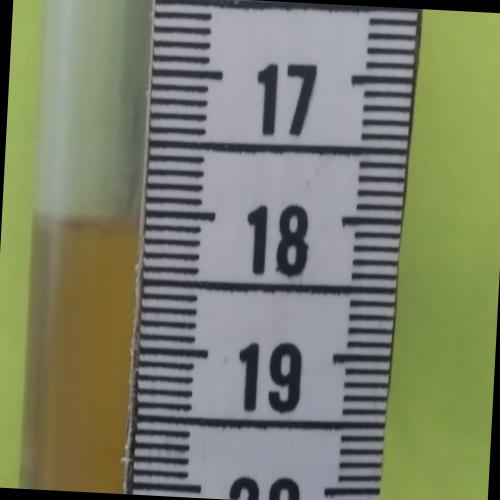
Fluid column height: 18.1 cm